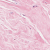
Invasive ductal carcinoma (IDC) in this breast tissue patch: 0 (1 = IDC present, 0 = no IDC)